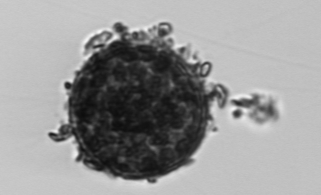
Label: Thalassiosira_TAG_external_detritus